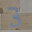
Label: 3